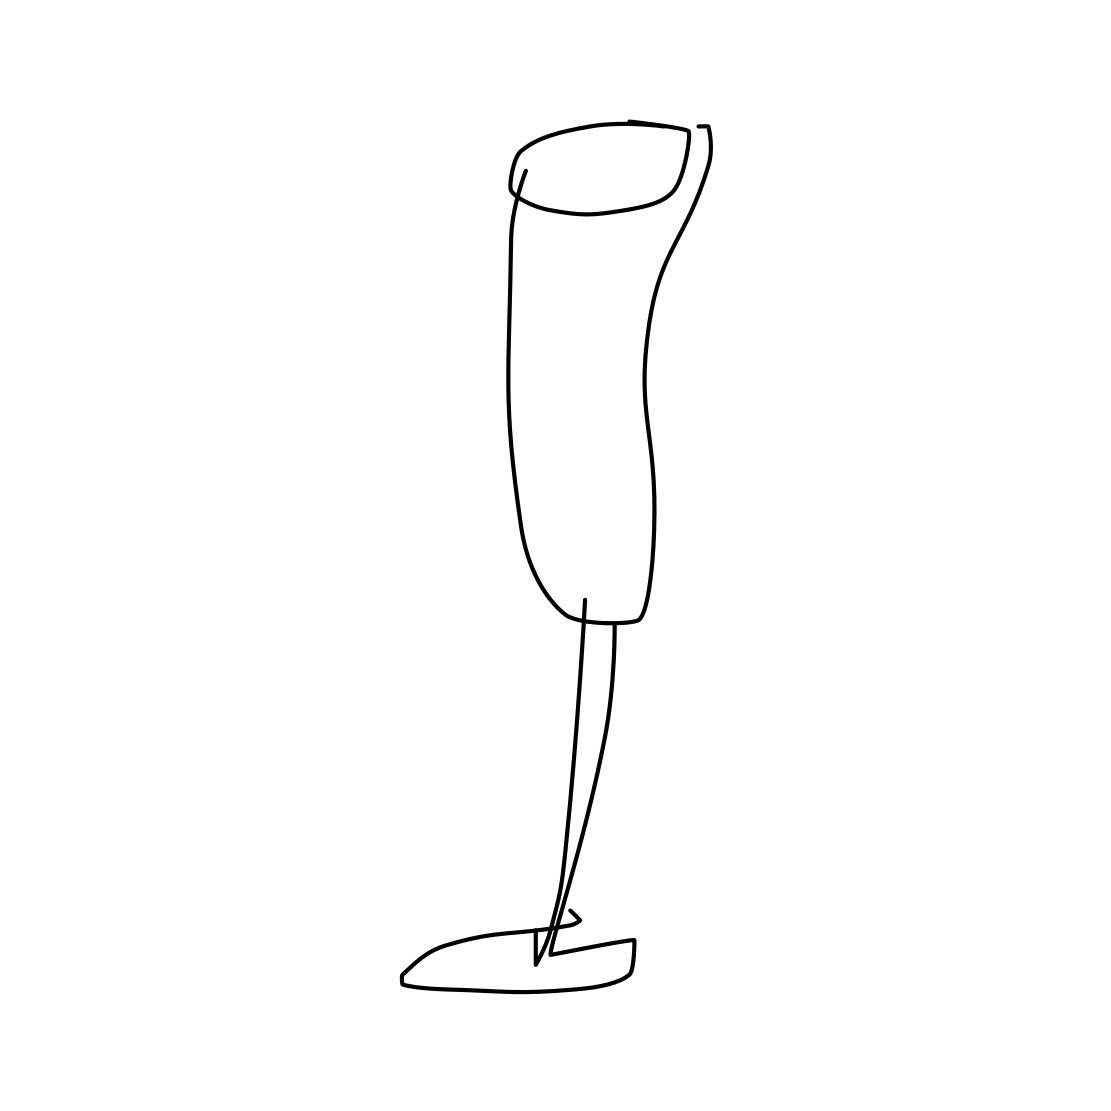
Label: wineglass